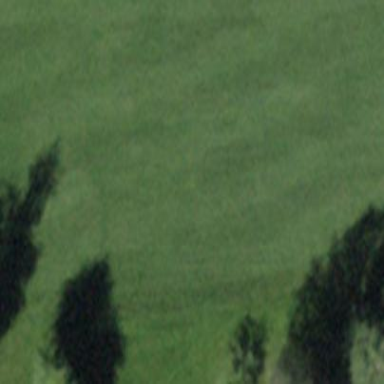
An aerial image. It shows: Golf fairway surrounded by grass.